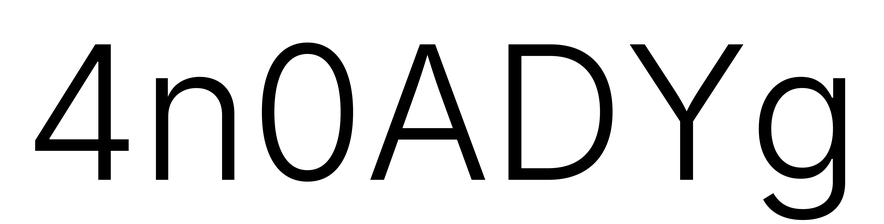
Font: Inter_Light